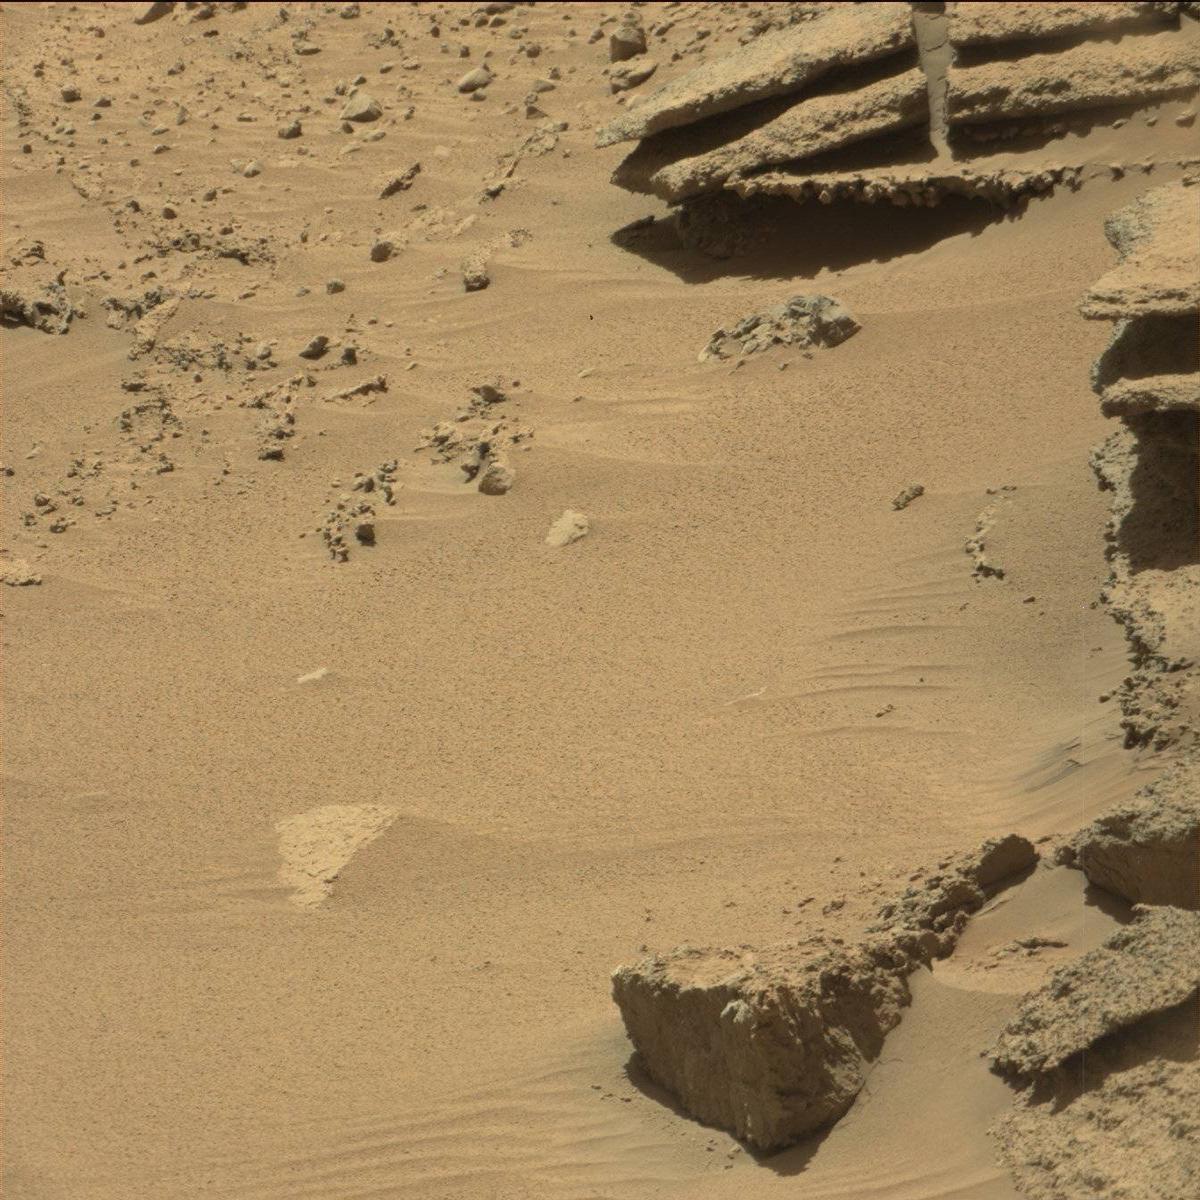
Terrain classes present: Bedrock, Sand / Soil